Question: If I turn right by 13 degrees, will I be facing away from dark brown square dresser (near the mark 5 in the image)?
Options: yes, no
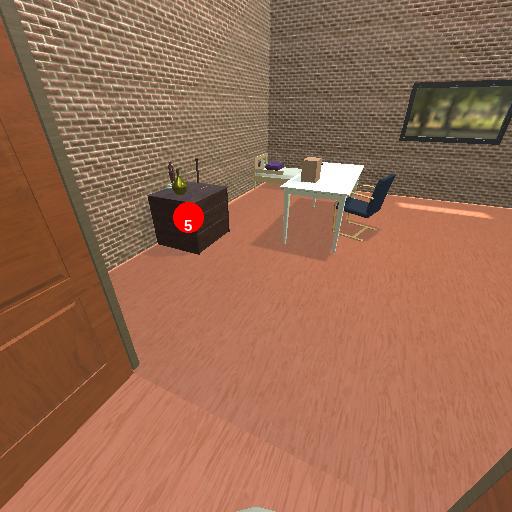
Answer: yes